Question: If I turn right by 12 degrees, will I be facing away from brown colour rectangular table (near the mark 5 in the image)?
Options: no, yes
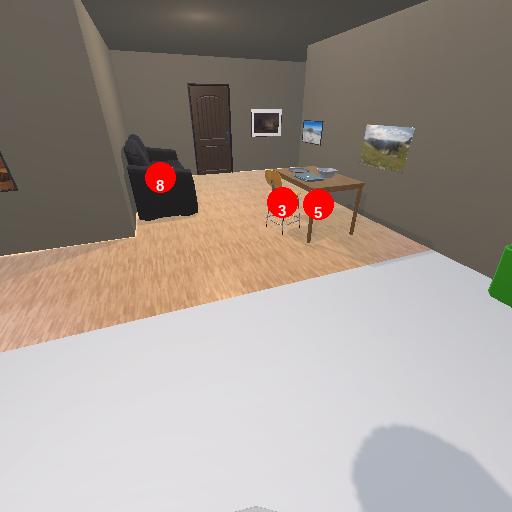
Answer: no